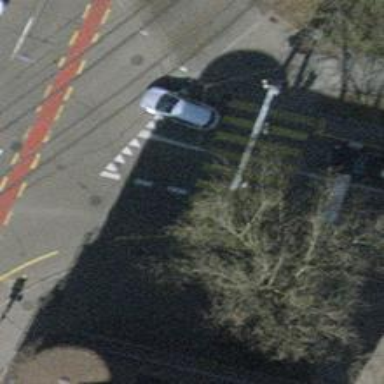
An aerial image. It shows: Zebra crossing with traffic signals.